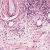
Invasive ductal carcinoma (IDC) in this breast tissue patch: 1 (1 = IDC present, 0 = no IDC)